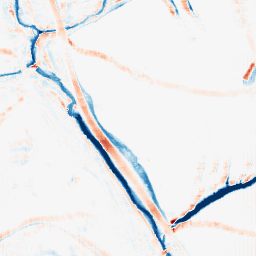
Category: morphological
Decomposition family: morphological_rect
Decomposition parameters: operation: average
width: 10
height: 10
Upsampling method: fft_zeropad
Upsampling parameters: scale: 2
Upsampling scale: 2